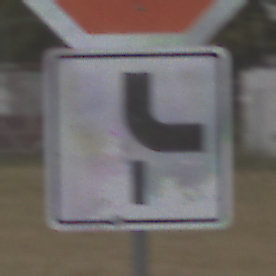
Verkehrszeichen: VerlaufVorfahrtsstrasse10
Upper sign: Stop
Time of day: Midday
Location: Outdoor (Suburban)
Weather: Overcast
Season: NotSpecified
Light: Natural